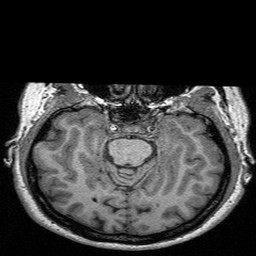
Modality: T1w
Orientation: coronal
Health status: ill
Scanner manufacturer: siemens
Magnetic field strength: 3 T
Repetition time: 2.3 s
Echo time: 0.00298 s